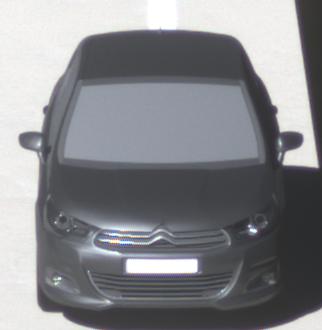
Make: Citroen
Model: C4 VTi 95
Detailed model: C4 (II)
Model produced from: 2012/08
Model produced until: 2013/06
Doors: 5
Color: gray
Road condition: dry road
Daytime: midday
Contrast: high contrast